Echo time (TE): 2.2 ms
Repetition time (TR): 4.4 ms
Flip angle: 110 degrees
Bandwidth: 725 Hz
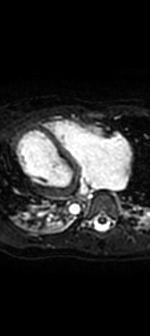
Patient age (years): 3
Disease severity: moderate
Diagnoses: TortuousVessels
Cardiac structures present: LV (left ventricle), RV (right ventricle), LA (left atrium), RA (right atrium), AO (aorta), PA (pulmonary artery), SVC (superior vena cava), IVC (inferior vena cava)